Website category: university
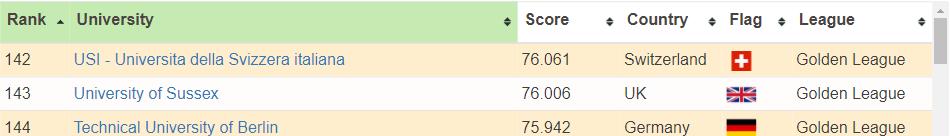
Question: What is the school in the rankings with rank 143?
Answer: University of Sussex

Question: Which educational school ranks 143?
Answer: University of Sussex

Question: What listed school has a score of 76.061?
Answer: USI - Universita della Svizzera italiana

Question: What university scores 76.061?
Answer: USI - Universita della Svizzera italiana

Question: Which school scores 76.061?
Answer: USI - Universita della Svizzera italiana

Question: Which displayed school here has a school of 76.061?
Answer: USI - Universita della Svizzera italiana

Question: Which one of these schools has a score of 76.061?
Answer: USI - Universita della Svizzera italiana

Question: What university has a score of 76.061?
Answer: USI - Universita della Svizzera italiana

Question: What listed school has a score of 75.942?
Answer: Technical University of Berlin

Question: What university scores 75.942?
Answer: Technical University of Berlin

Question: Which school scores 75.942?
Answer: Technical University of Berlin

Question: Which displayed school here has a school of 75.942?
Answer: Technical University of Berlin

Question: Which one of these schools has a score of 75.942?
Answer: Technical University of Berlin

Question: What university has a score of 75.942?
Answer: Technical University of Berlin

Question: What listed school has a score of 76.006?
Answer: University of Sussex

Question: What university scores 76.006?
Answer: University of Sussex

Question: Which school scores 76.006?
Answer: University of Sussex

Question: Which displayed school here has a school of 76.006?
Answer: University of Sussex

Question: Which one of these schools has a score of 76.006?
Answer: University of Sussex

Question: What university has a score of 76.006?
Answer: University of Sussex

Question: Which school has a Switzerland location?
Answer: USI - Universita della Svizzera italiana

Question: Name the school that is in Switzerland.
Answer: USI - Universita della Svizzera italiana

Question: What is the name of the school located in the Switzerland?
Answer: USI - Universita della Svizzera italiana

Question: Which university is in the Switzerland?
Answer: USI - Universita della Svizzera italiana

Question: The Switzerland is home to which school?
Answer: USI - Universita della Svizzera italiana

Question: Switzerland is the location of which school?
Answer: USI - Universita della Svizzera italiana

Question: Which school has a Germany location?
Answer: Technical University of Berlin

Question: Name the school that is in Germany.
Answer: Technical University of Berlin

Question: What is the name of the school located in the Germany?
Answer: Technical University of Berlin

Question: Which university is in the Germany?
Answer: Technical University of Berlin

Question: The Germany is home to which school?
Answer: Technical University of Berlin

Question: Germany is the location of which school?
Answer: Technical University of Berlin

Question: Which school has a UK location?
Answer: University of Sussex

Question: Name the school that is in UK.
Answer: University of Sussex

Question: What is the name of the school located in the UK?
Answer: University of Sussex

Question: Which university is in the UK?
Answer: University of Sussex

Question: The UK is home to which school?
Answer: University of Sussex

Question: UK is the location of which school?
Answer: University of Sussex